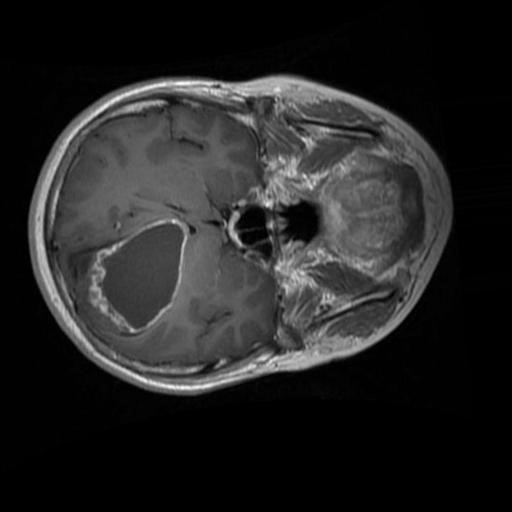
Label: brain_glioma